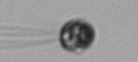
Label: flagellate_morphotype1